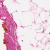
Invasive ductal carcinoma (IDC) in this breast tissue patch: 0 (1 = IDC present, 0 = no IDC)